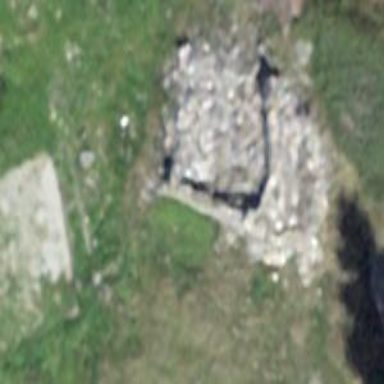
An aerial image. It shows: Historic site showcasing ruins of ancient building.